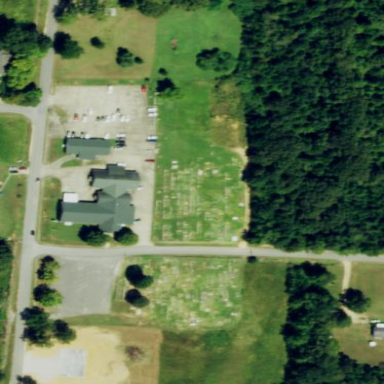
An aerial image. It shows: Grave yard.